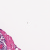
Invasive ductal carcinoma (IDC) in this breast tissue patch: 0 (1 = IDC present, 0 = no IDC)